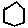
Label: hexagon